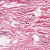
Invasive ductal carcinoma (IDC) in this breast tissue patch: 0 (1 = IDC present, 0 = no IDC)